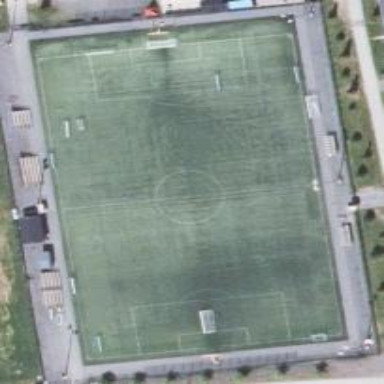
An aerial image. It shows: Soccer pitch designated for leisure and sports activities.